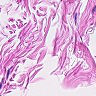
Metastatic tissue present: no